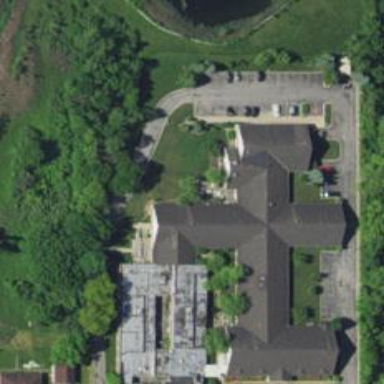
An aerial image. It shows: Nursing home building.